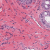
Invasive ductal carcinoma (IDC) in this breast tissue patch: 1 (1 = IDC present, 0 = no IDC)